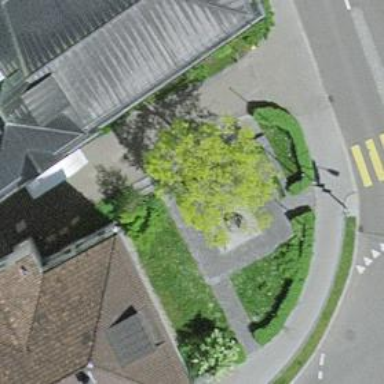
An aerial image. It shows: Bicycle repair station.